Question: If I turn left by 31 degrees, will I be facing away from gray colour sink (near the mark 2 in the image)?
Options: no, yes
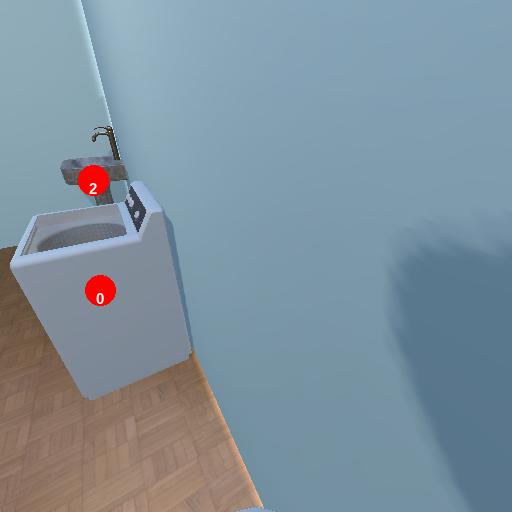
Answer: no